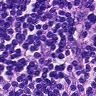
Metastatic tissue present: no